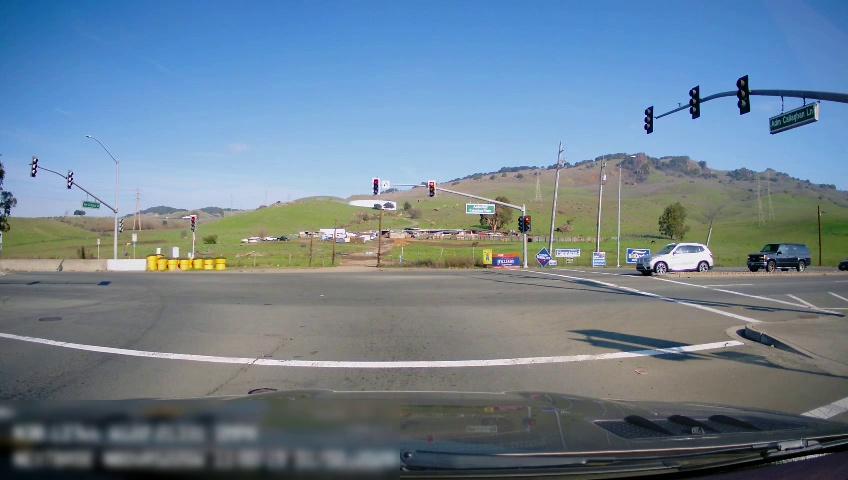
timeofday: Day
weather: Sunny
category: Drivable Space
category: Vehicles | SUV
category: Vehicles | SUV
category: Vehicles | Car
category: Lanes | Opposite Lane
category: Traffic | Lights
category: Traffic | Lights
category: Traffic | Lights
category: Traffic | Lights
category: Traffic | Lights
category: Traffic | Lights
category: Traffic | Lights
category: Traffic | Signs
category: Traffic | Lights
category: Traffic | Lights
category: Traffic | Signs
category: Traffic | Lights
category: Traffic | Lights
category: Traffic | Signs